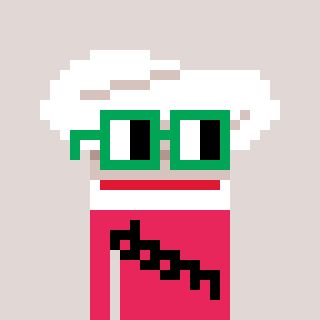
a pixel art character with square green glasses, a chef hat-shaped head and a redpinkish-colored body on a warm background